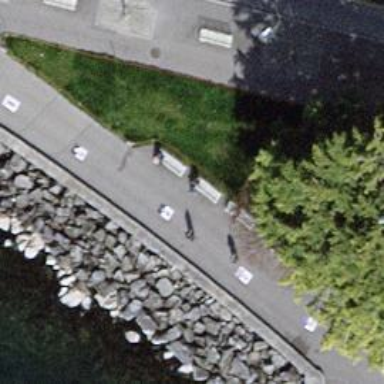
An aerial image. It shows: White bench.